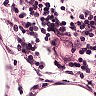
Metastatic tissue present: no